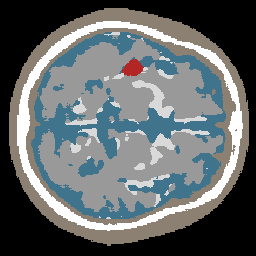
Label: lesion